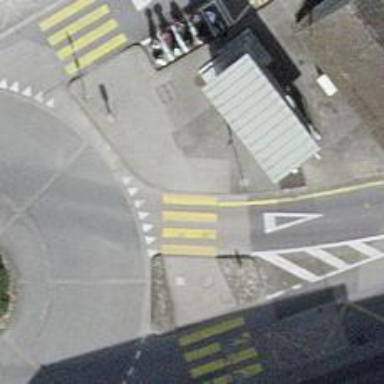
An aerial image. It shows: Footway with asphalt surface and zebra crossing.